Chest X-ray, PA view. Patient: 37 years old, sex F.
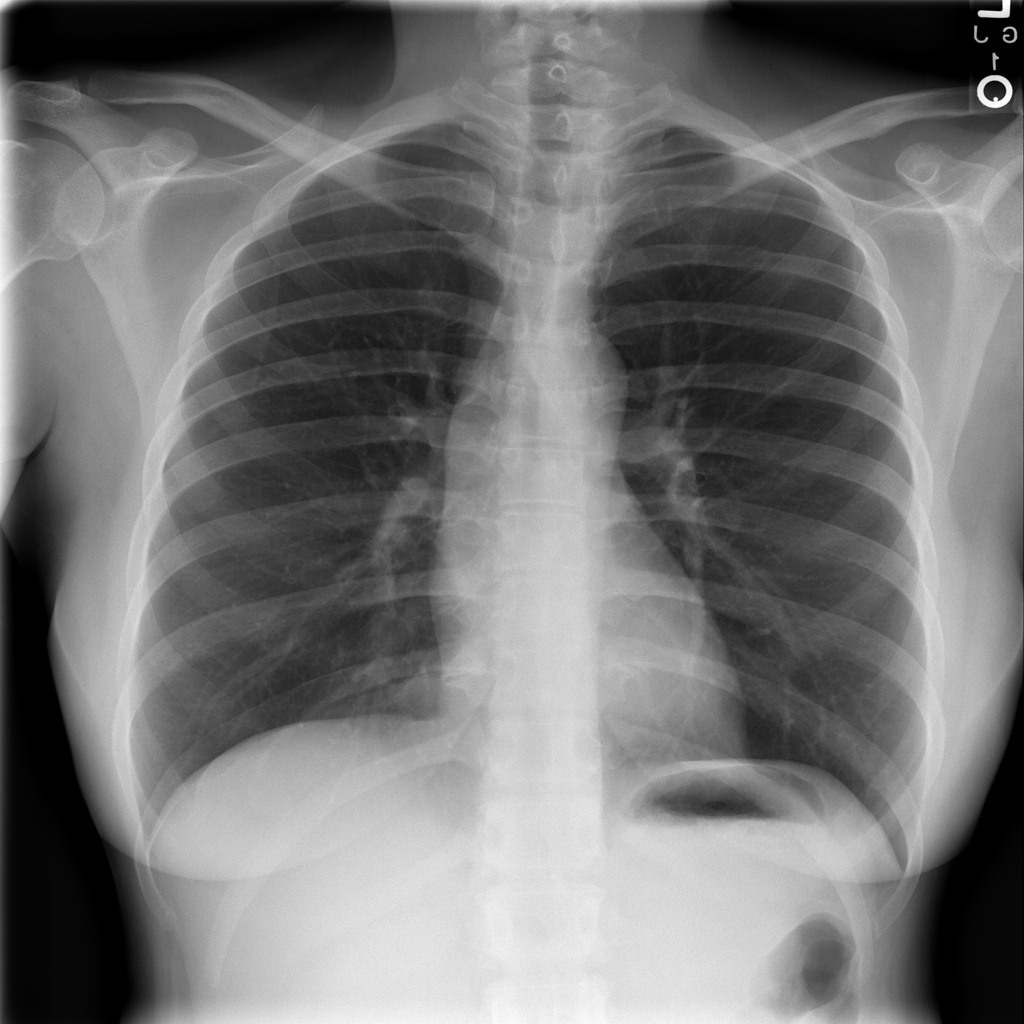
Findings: No Finding